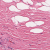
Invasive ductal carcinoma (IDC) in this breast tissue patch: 0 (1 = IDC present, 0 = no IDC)